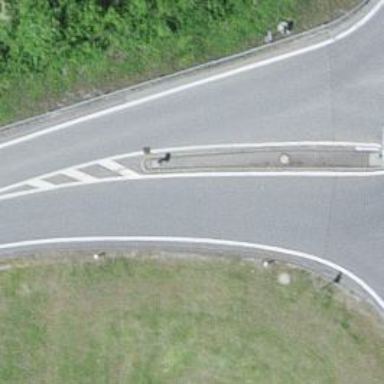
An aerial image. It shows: Tertiary motorway with traffic island for traffic calming.